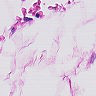
Metastatic tissue present: no